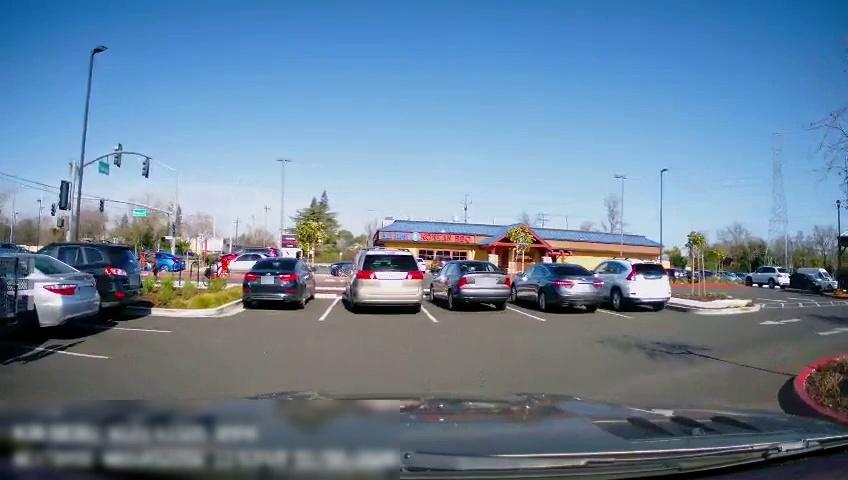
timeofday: Day
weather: Sunny
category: Drivable Space
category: Vehicles | SUV
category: Drivable Space
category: Vehicles | Car
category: Vehicles | Car
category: Vehicles | SUV
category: Vehicles | Car
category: Vehicles | Car
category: Vehicles | Car
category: Vehicles | SUV
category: Vehicles | Car
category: Vehicles | Car
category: Vehicles | Car
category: Vehicles | SUV
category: Vehicles | Car
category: Vehicles | SUV
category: Vehicles | Car
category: Vehicles | Van
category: Vehicles | Car
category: Traffic | Lights
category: Traffic | Signs
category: Traffic | Lights
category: Traffic | Signs
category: Traffic | Lights
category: Traffic | Lights
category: Traffic | Lights